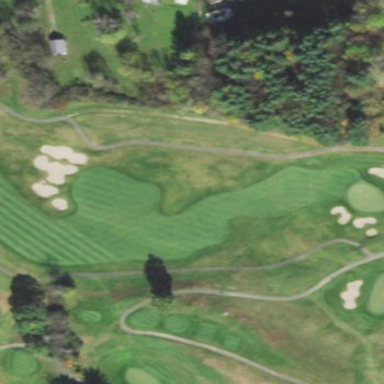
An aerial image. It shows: Golf fairway surrounded by grass.